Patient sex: M
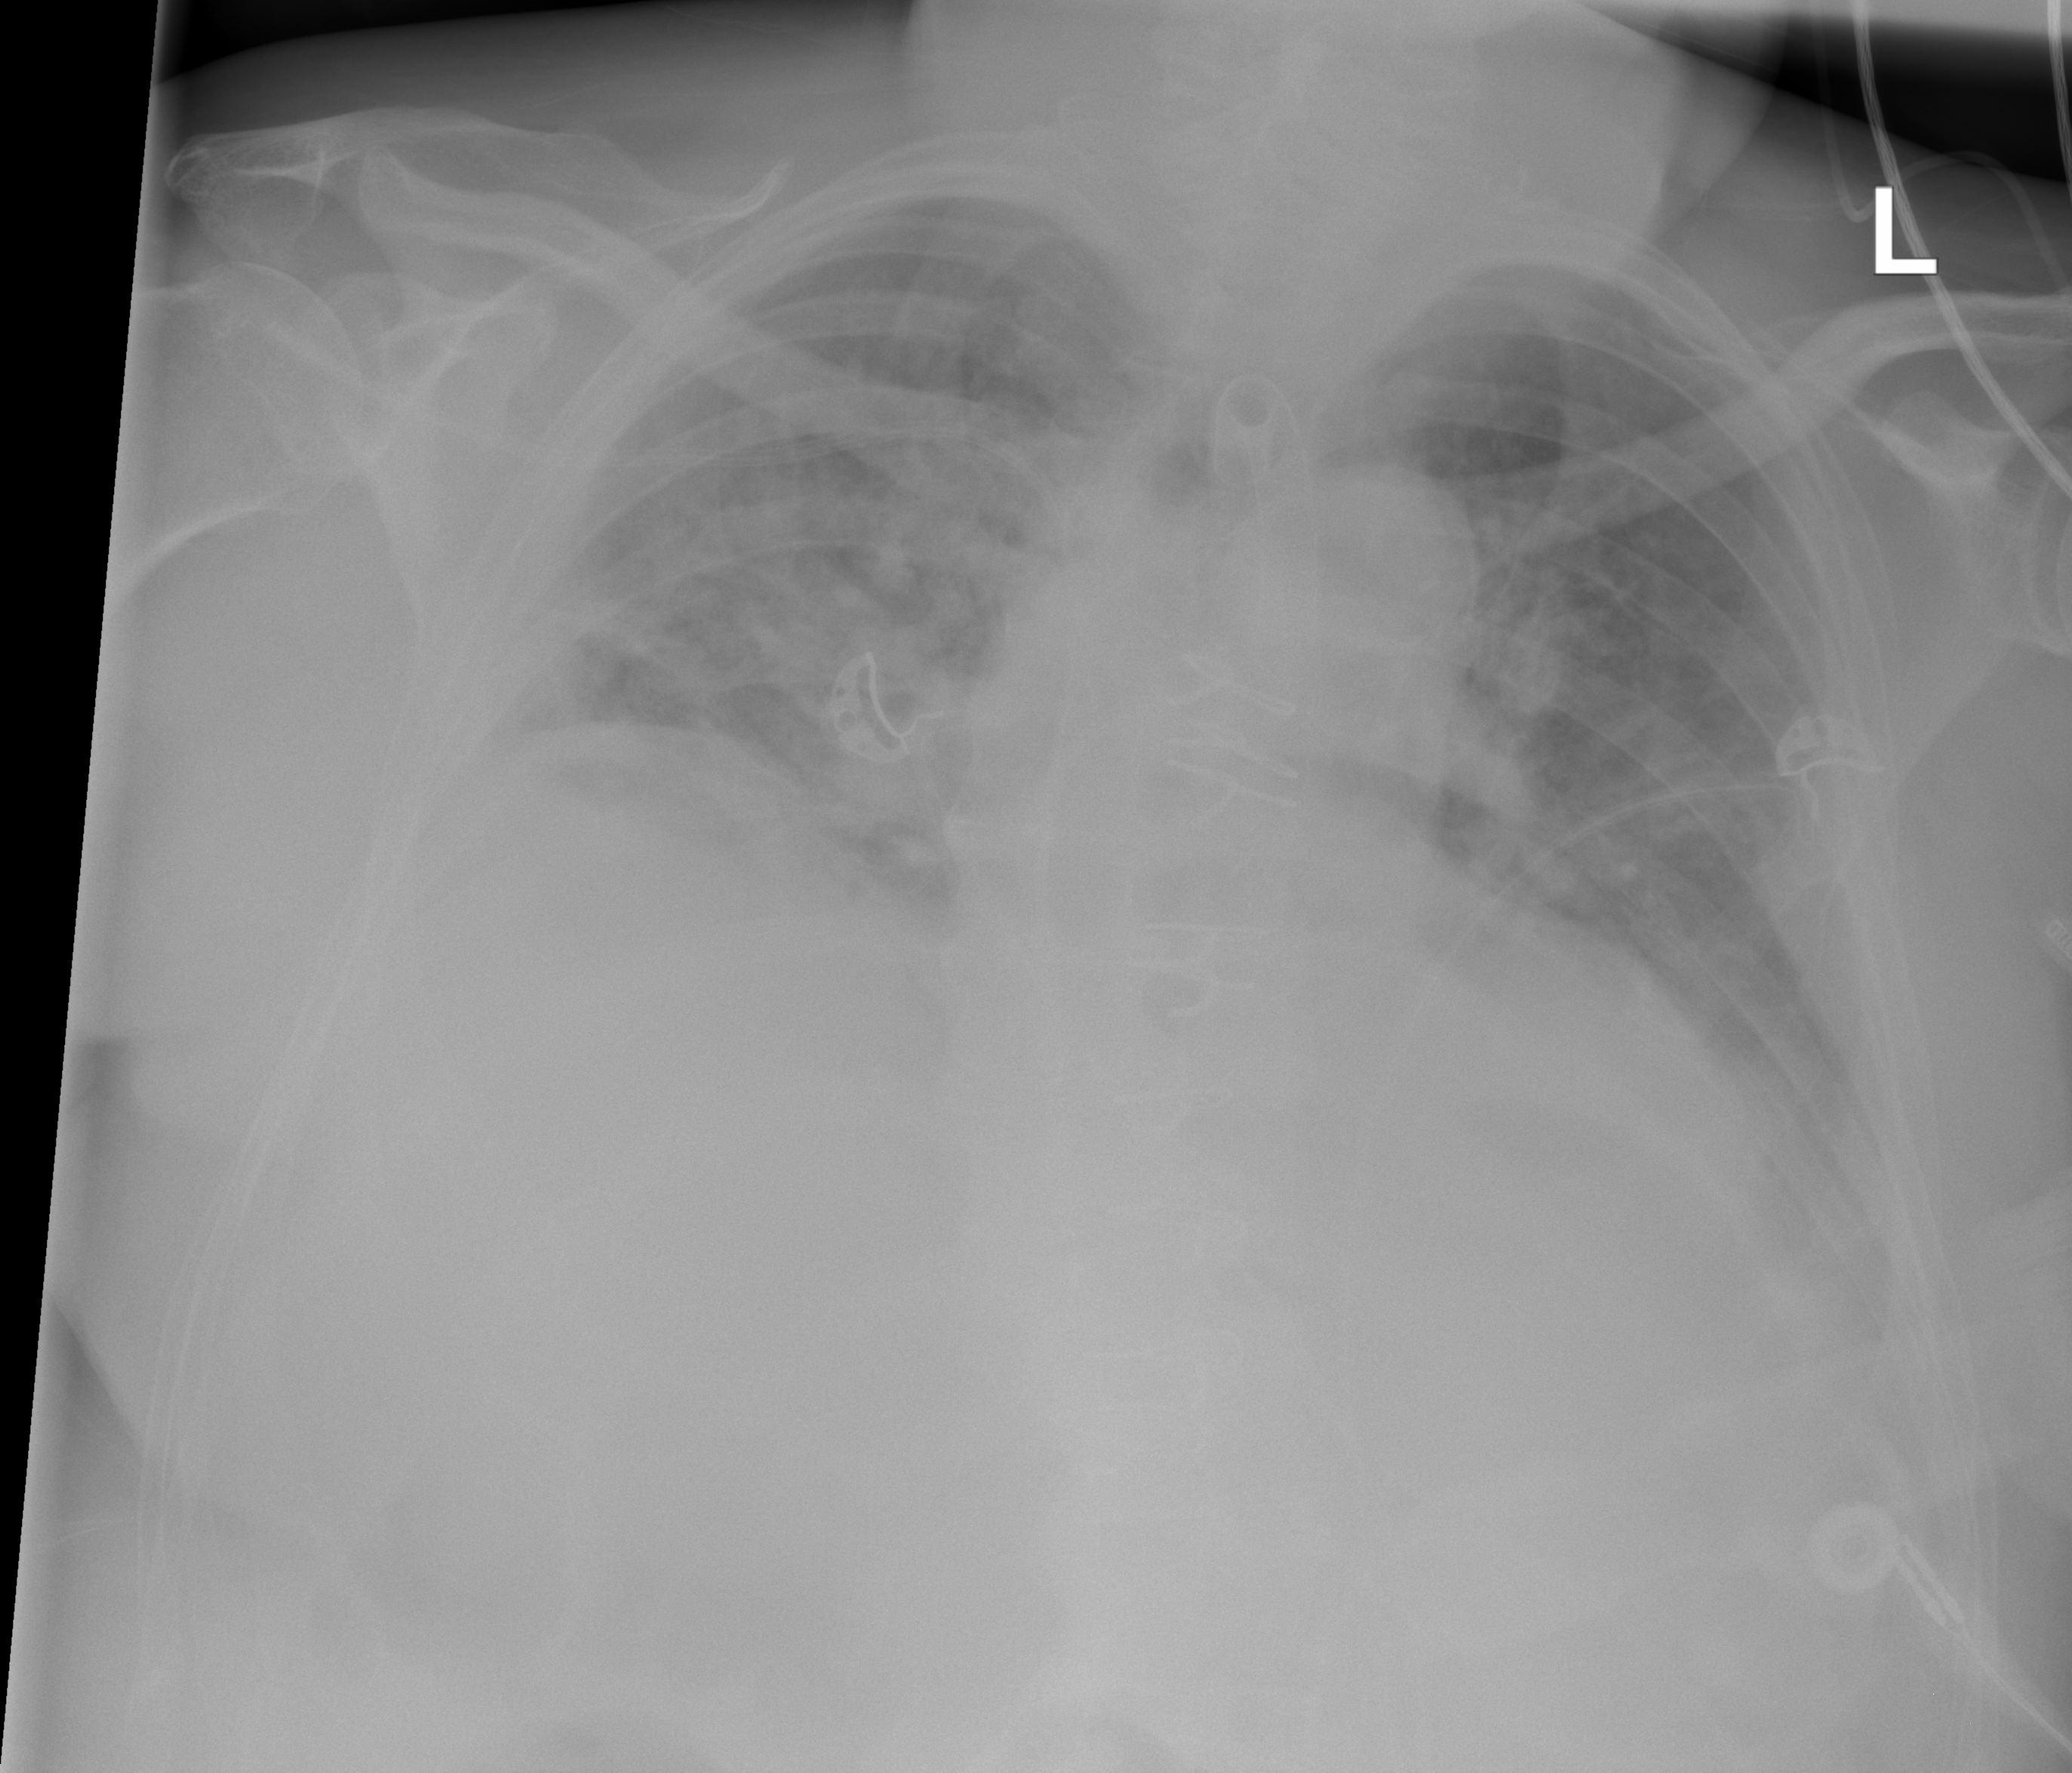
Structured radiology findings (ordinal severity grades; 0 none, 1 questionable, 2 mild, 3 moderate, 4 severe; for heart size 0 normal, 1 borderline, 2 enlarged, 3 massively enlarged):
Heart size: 1
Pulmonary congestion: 2
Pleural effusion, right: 2
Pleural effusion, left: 3
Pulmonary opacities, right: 3
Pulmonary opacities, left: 2
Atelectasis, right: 3
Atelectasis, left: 2